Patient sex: M
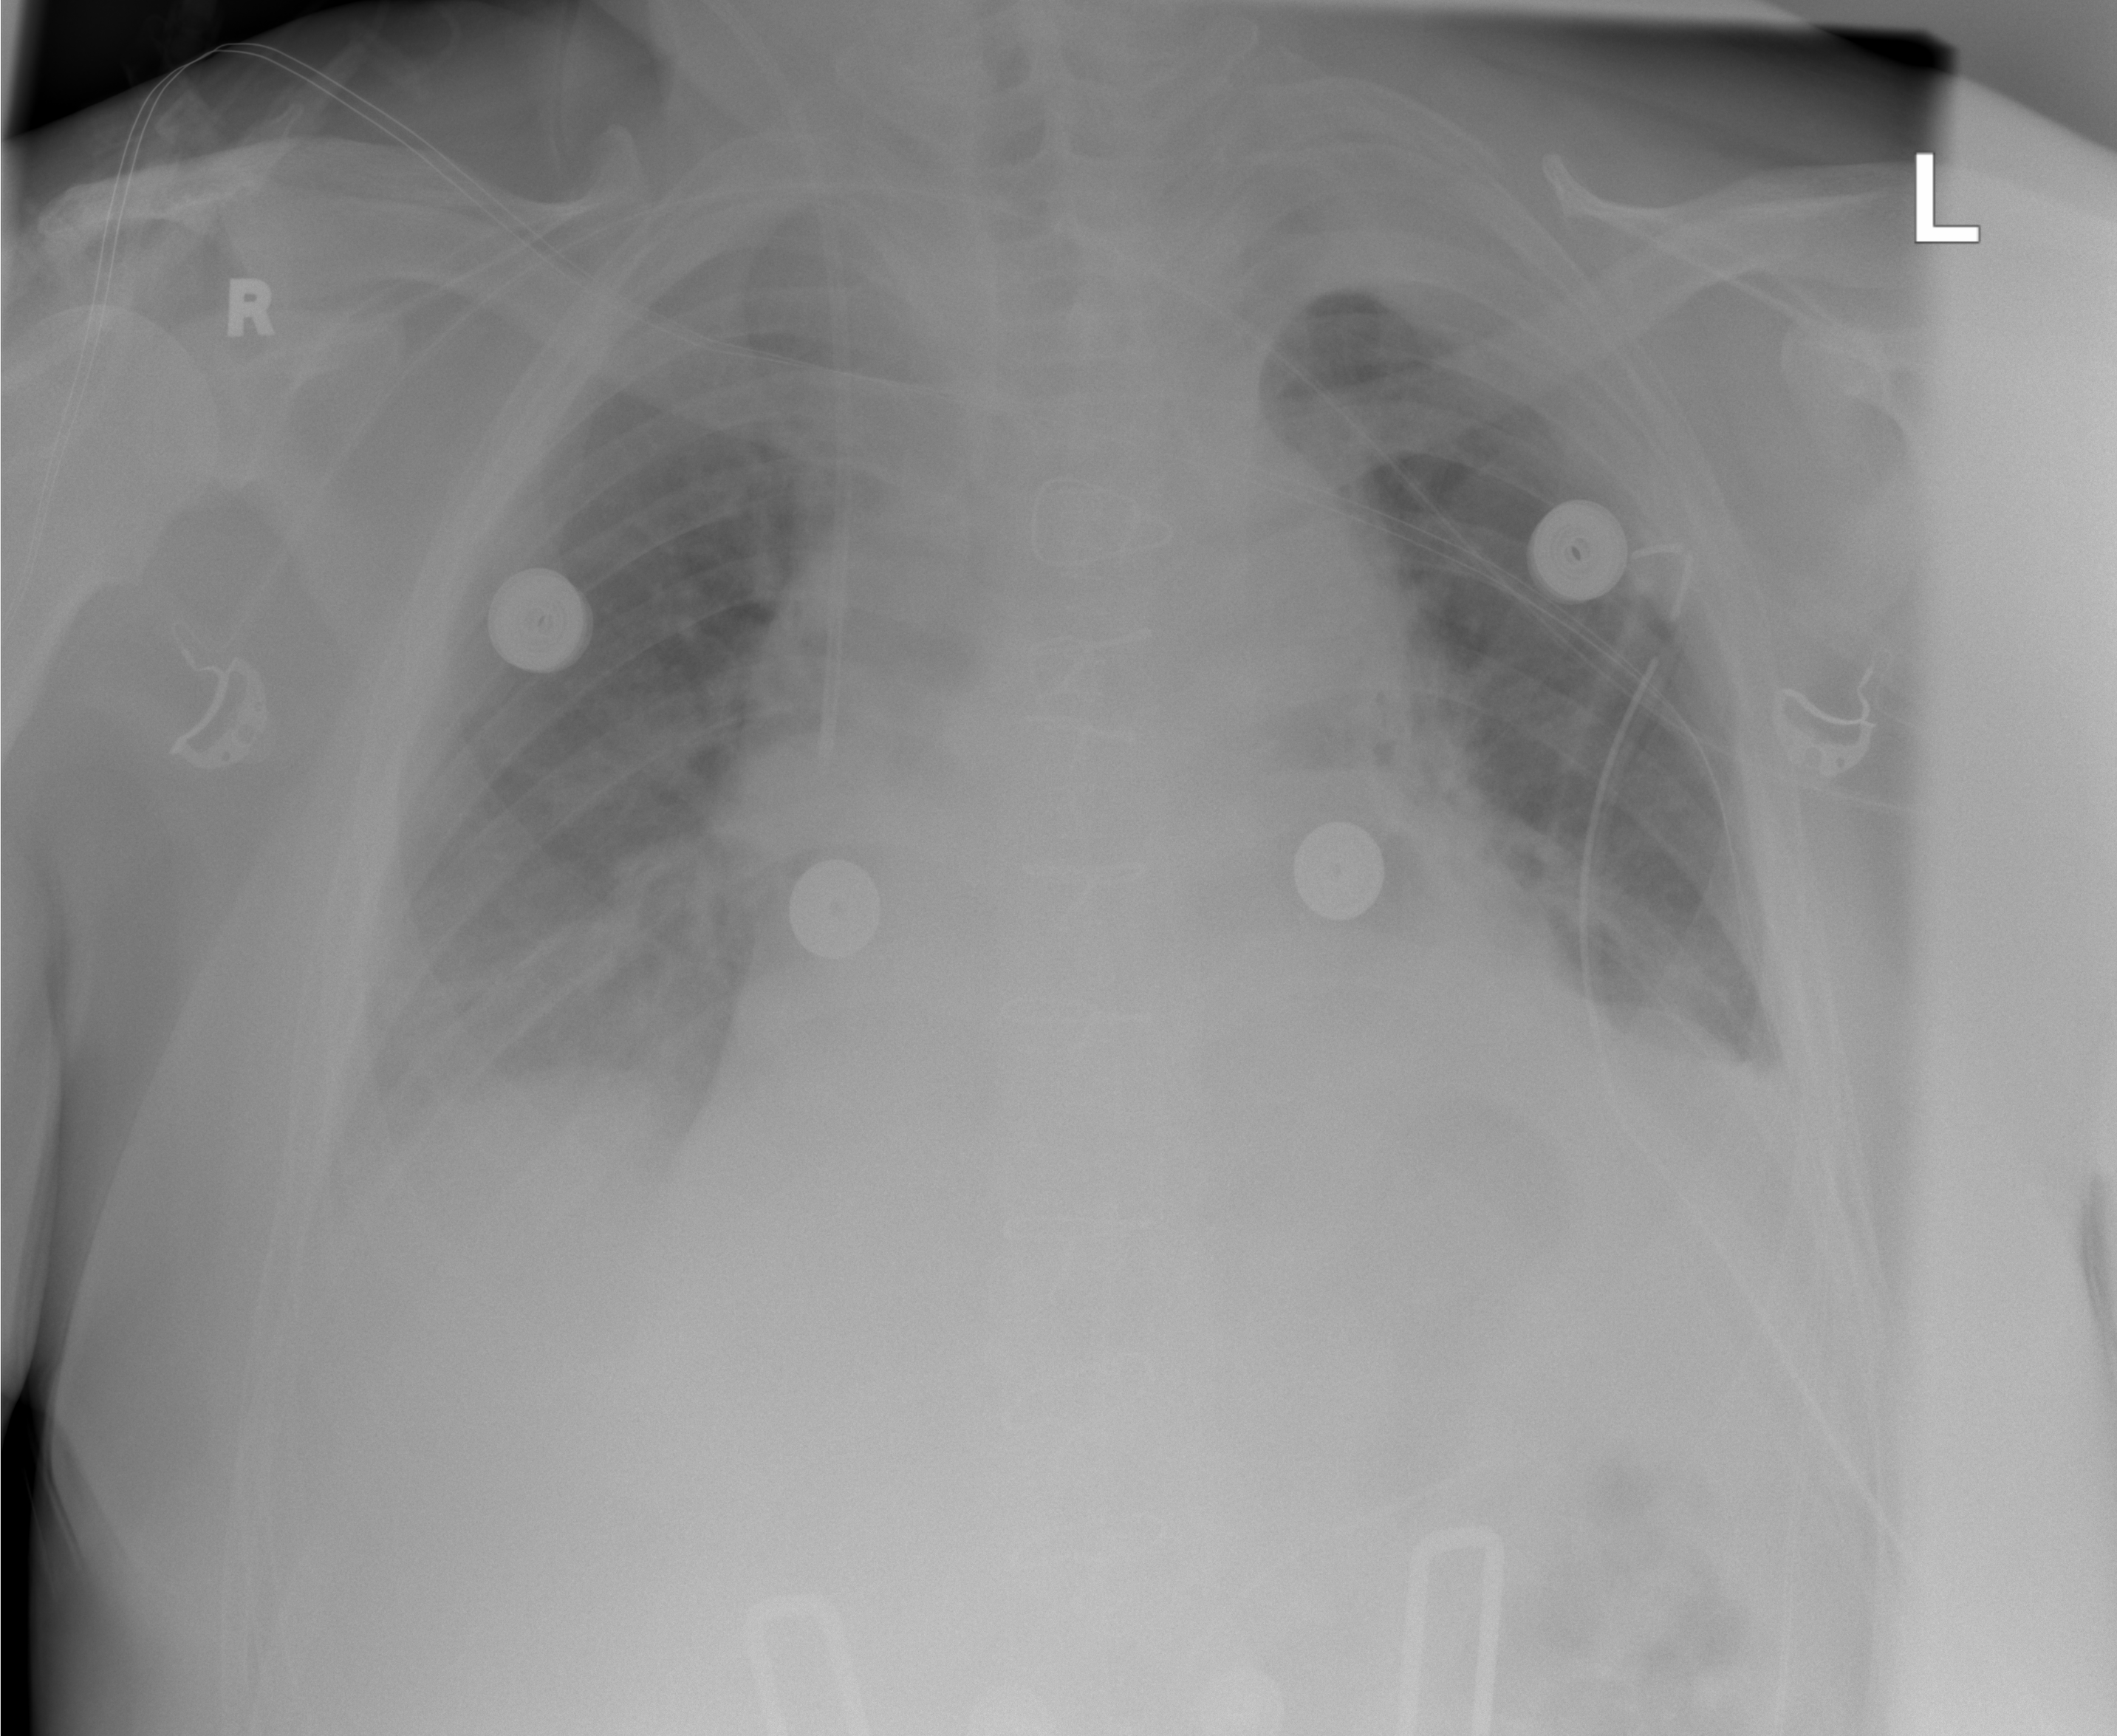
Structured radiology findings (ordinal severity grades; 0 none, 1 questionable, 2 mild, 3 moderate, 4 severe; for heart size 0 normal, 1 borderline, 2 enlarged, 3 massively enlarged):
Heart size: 2
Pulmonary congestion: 1
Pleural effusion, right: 0
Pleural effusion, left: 2
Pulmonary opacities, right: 0
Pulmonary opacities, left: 0
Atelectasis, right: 2
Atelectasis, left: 2